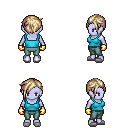
a pixel art fantasy rpg character, female body template, dark elf, purple skin, teal pirate shirt, teal pants, white blonde pixie cut hairstyle, gold gloves, white slippers, four views (front, back, left, right), 2x2 character sprite sheet, small pixel art, hard edges, no anti-aliasing